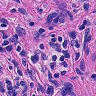
Metastatic tissue present: yes